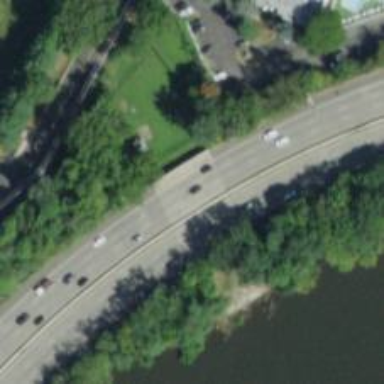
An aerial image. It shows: Urban freeway expressway bridge.